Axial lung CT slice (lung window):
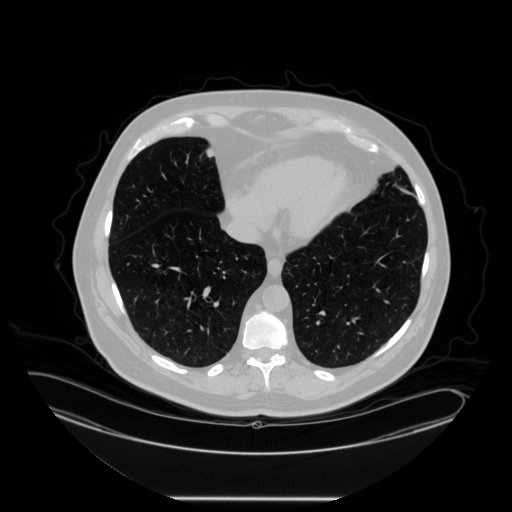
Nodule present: no